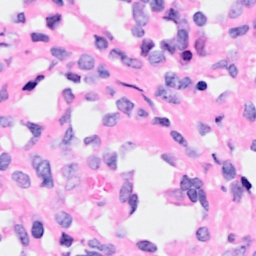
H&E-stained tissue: Breast